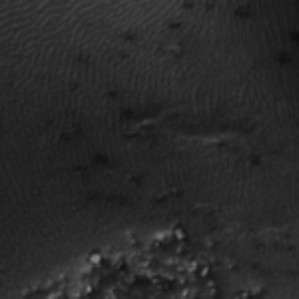
Label: frost